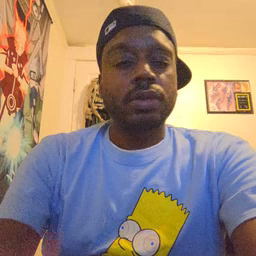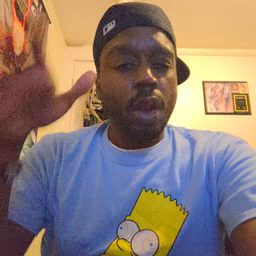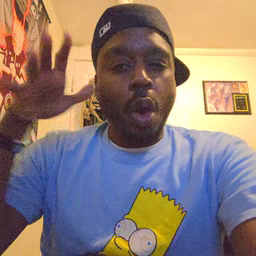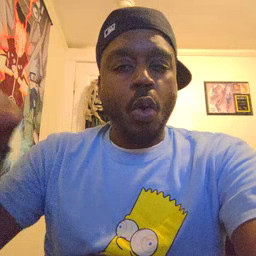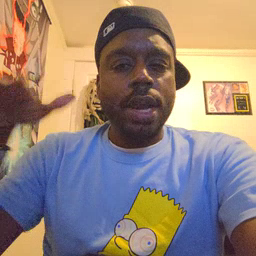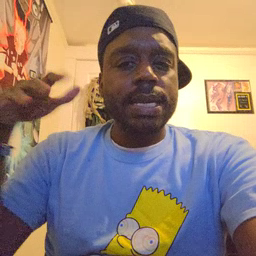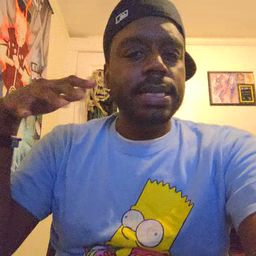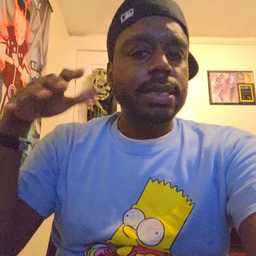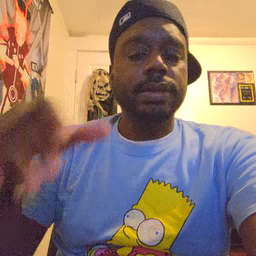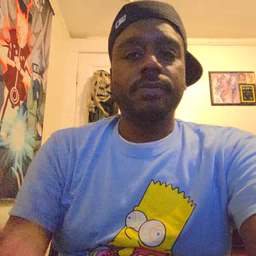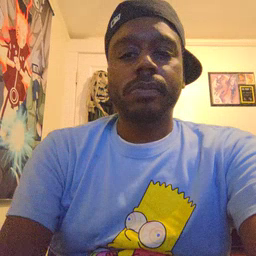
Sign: noisy